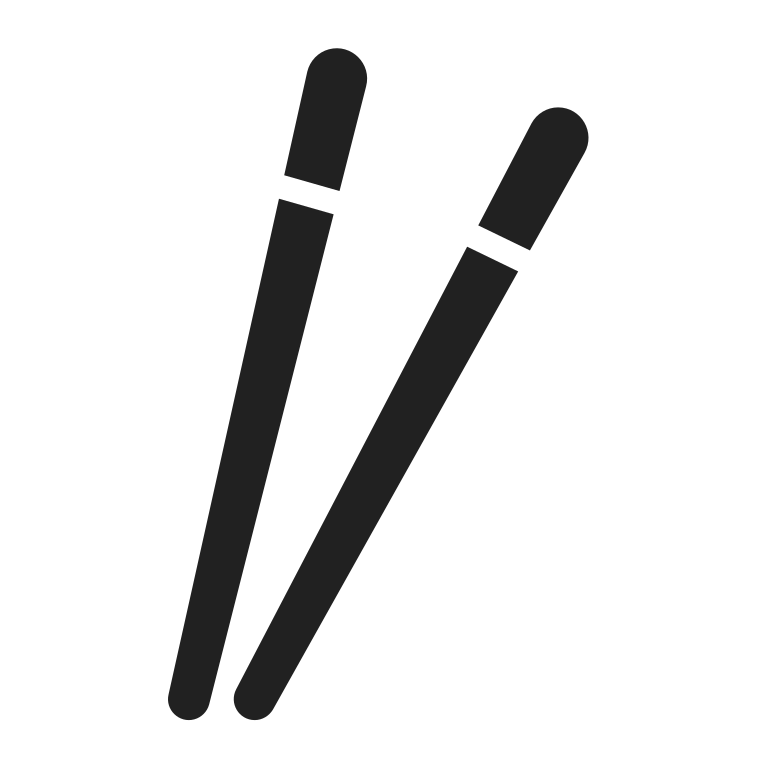
chopsticks high contrast